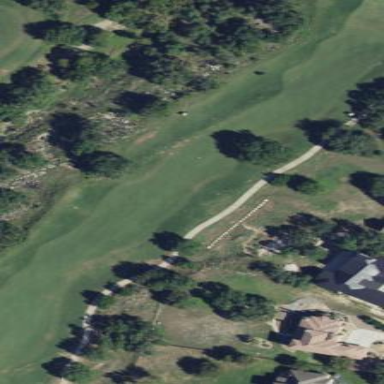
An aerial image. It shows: Scenic golf fairway.